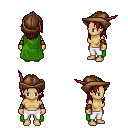
a pixel art fantasy rpg character, female body template, human, tanned skin, green cape, white pants, brunette long hairstyle, leather cap, leather bracers, four views (front, back, left, right), 2x2 character sprite sheet, small pixel art, hard edges, no anti-aliasing